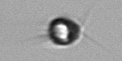
Label: Acanthoica_quattrospina